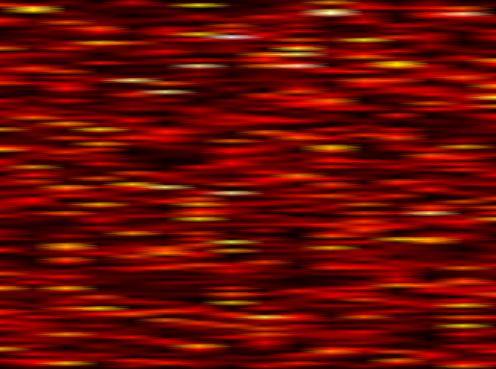
Label: FOFDM